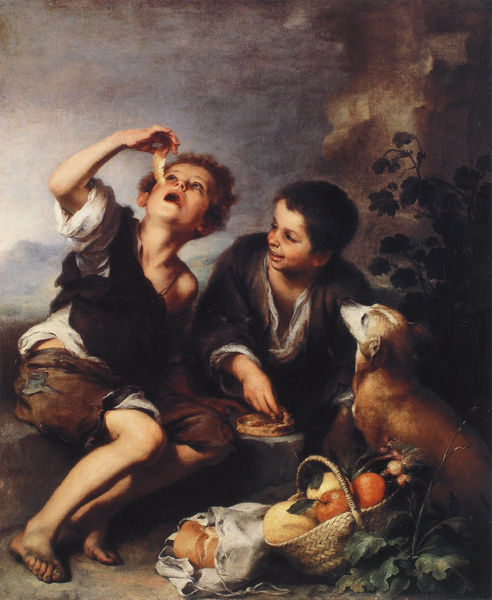
Titel: Die Pastetenesser
Künstler: Bartolomé Esteban Murillo
Institution: München, Bayrische Staatsgemäldesammlungen, Alte Pinakothek
Schlagwörter: blätter, dunkel, feder, gemälde, wolken, menschen, mund, hund, obst, tuch, malerei, hemd, hose, arm, stein, bildnis, natur, strauch, busch, haare, sitzend, pflanzen, schulter, kinder, sack, früchte, lächeln, orangen, äpfel, italien, hosen, jungen, knaben, mauer, pause, picknick, rast, bank, füsse, essen, korb, brot, stufe, zehen, melone, zusehen, barfuss, ruine, lumpen, fuss, beutel, mahlzeit, betrachten, zuschauen, obstkorb, picknik, murillo, b, manderinen, murilo